Question: <URL>
I am using Bootstrap-Vue in my project.
I have a question that I need a table layout like the image below.

I can make it in b-table-simple but because the table needs the sorting feature, so I want to make the same
table layout in b-table.
I have been stocked here for a very long time. How can I make it?
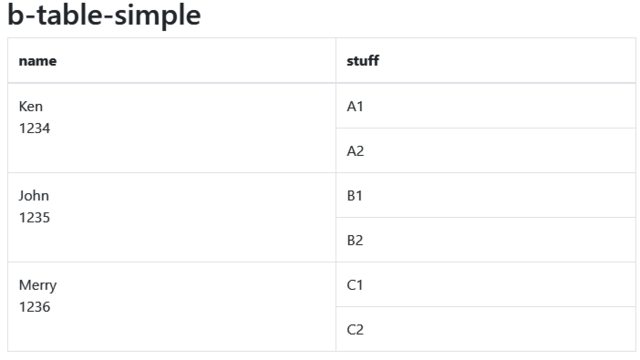
Answer: I think you can use a 'slot' for this purpose and change the 'CSS' of the bootstrap table.
'''
new Vue({
el: "#app",
data: function() {
return {
fields: [{
label: "name",
key: "name",
},
{
label: "stuff",
key: "stuff",
},
],
items: [{
id: 1234,
name: "Ken",
stuff: "A1",
stuff2: "A2",
},
{
id: 1235,
name: "John",
stuff: "B1",
stuff2: "B2",
},
{
id: 1236,
name: "Merry",
stuff: "C1",
stuff2: "C2",
},
],
}
},
});
'''
'''
.customTable>tbody>tr>td:nth-child(2) {
padding: 0;
}
.customTable>tbody>tr>td:nth-child(2)>div {
display: flex;
justify-content: center;
align-items: center;
padding: 0.75rem 0;
}
.customTable>tbody>tr>td:nth-child(2)>div:nth-child(1) {
border-bottom: 1px solid #dee2e6;
}
'''
'''
<link type="text/css" rel="stylesheet" href="https://unpkg.com/bootstrap@4.5.3/dist/css/bootstrap.min.css" />
<link type="text/css" rel="stylesheet" href="https://unpkg.com/bootstrap-vue@2.21.2/dist/bootstrap-vue.css" />
<script src="https://unpkg.com/vue@2.6.12/dist/vue.min.js"></script>
<script src="https://unpkg.com/bootstrap-vue@2.21.2/dist/bootstrap-vue.min.js"></script>
<div id="app">
<b-table class="customTable" :fields="fields" :items="items" bordered>
<template #cell(name)="{ item }">
<div>{{ item.name }}</div>
<div>{{ item.id }}</div>
</template>
<template #cell(stuff)="{ item }">
<div>{{ item.stuff }}</div>
<div>{{ item.stuff2 }}</div>
</template>
</b-table>
</div>
'''